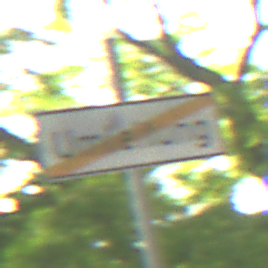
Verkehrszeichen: EndeDerUmleitungsankuendigung
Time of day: MorningAfternoon
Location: Outdoor (RoadRail)
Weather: Clear
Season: NotSpecified
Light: Natural